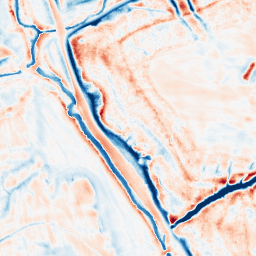
Category: edge_preserving
Decomposition family: bilateral
Decomposition parameters: d: 21
sigma_color: 100
sigma_space: 150
Upsampling method: bicubic_3x
Upsampling parameters: scale: 3
Upsampling scale: 3